Question: I'm starting with Bootstrap and I get stuck with this. I'm trying to do something like this to be viewed on :

I get to the situation as the snippet below, but when the line breaks into a new one it's all a mess.
I'm really lost with this.
'''
.caracteristicas .icon {
height: 4.5em;
}
.caracteristicas img {
float: right;
}
.caracteristicas p {
top: 1.3em;
margin-left: -1.7em;
position: relative;
}
'''
'''
<script src="https://maxcdn.bootstrapcdn.com/bootstrap/3.3.4/js/bootstrap.min.js"></script>
<link href="https://maxcdn.bootstrapcdn.com/bootstrap/3.3.4/css/bootstrap.min.css" rel="stylesheet" />
<script src="https://ajax.googleapis.com/ajax/libs/jquery/2.1.1/jquery.min.js"></script>
<div class="container">
<div></div>
<div></div>
<div class="row caracteristicas">
<div class="col-xs-3 icon">
<img src="http://i.imgur.com/U82ns0j.png" />
</div>
<div class="col-xs-9">
<p>Transporte gratis a domicilio</p>
</div>
<div class="clearfix"></div>
<div class="col-xs-3 icon">
<img src="http://i.imgur.com/Cfizryh.png" />
</div>
<div class="col-xs-9">
<p>A precio de supermercado</p>
</div>
<div class="clearfix"></div>
<div class="col-xs-3 icon">
<img src="http://i.imgur.com/nbEsvya.png" />
</div>
<div class="col-xs-9">
<p>Agua fria o caliente con solo pulsar un boton</p>
</div>
<div class="clearfix"></div>
<div class="col-xs-3 icon">
<img src="http://i.imgur.com/RgihWPe.png" />
</div>
<div class="col-xs-9">
<p>Ideal para preparar alimentos infantiles</p>
</div>
<div class="clearfix"></div>
</div>
</div>
'''
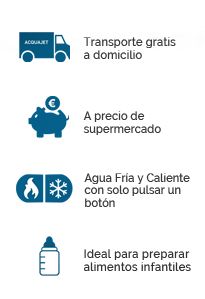
Answer: I gave it a try with table-cell display type. You can tweak the dimensions as per your need. It also vertically centers the images on the left. I hope it's what you are looking for. Checkout the snippet below:
'''
.caracteristicas .icon, .caracteristicas .desc p{
height: 4.5em;
display: table-cell;
vertical-align: middle;
}
.block {
display: table;
}
.caracteristicas .icon {
min-width: 8em;
float: none;
}
.caracteristicas .desc {
padding-left: 0;
}
'''
'''
<link href="https://maxcdn.bootstrapcdn.com/bootstrap/3.3.4/css/bootstrap.min.css" rel="stylesheet" />
<script src="https://ajax.googleapis.com/ajax/libs/jquery/2.1.1/jquery.min.js"></script>
<script src="https://maxcdn.bootstrapcdn.com/bootstrap/3.3.4/js/bootstrap.min.js"></script>
<div class="container">
<div class="row caracteristicas">
<div class="col-xs-12 block">
<div class="col-xs-3 icon text-right">
<img src="http://i.imgur.com/U82ns0j.png" />
</div>
<div class="col-xs-9 desc">
<p>Transporte gratis a domicilio</p>
</div>
</div>
<div class="col-xs-12 block">
<div class="col-xs-3 icon text-right">
<img src="http://i.imgur.com/Cfizryh.png" />
</div>
<div class="col-xs-9 desc">
<p>A precio de supermercado</p>
</div>
</div>
<div class="col-xs-12 block">
<div class="col-xs-3 icon text-right">
<img src="http://i.imgur.com/nbEsvya.png" />
</div>
<div class="col-xs-9 desc">
<p>Agua fria o caliente con solo pulsar un boton</p>
</div>
</div>
<div class="col-xs-12 block">
<div class="col-xs-3 icon text-right">
<img src="http://i.imgur.com/RgihWPe.png" />
</div>
<div class="col-xs-9 desc">
<p>Ideal para preparar alimentos infantiles</p>
</div>
</div>
</div>
</div>
'''